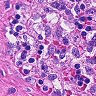
Metastatic tissue present: no